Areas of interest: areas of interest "Zoo"
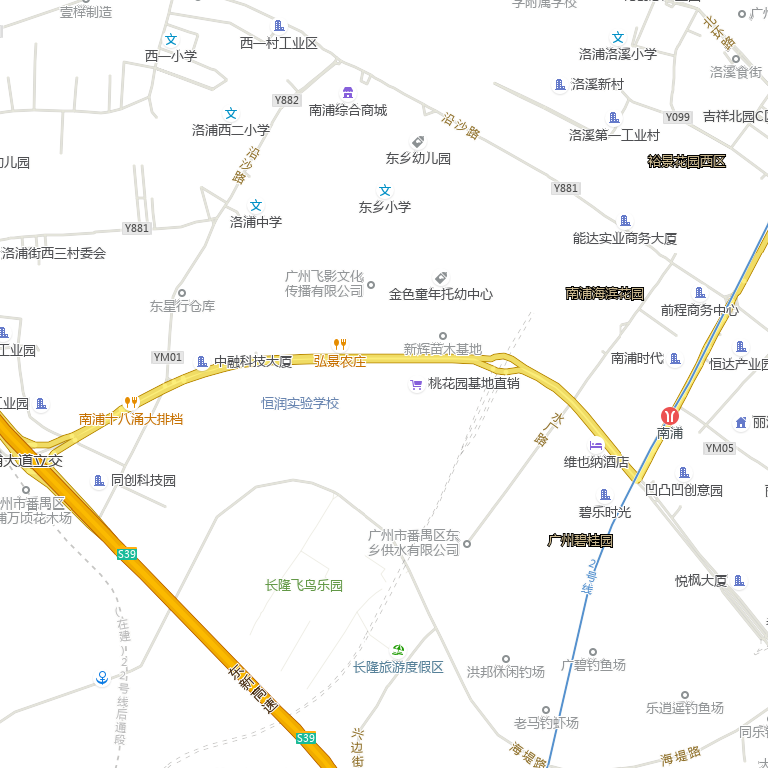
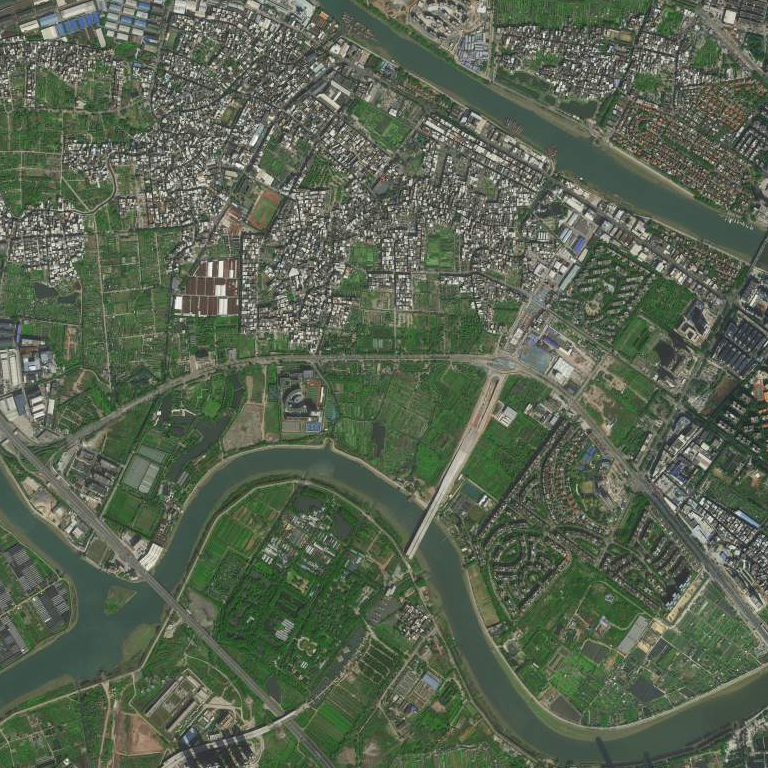